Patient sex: F
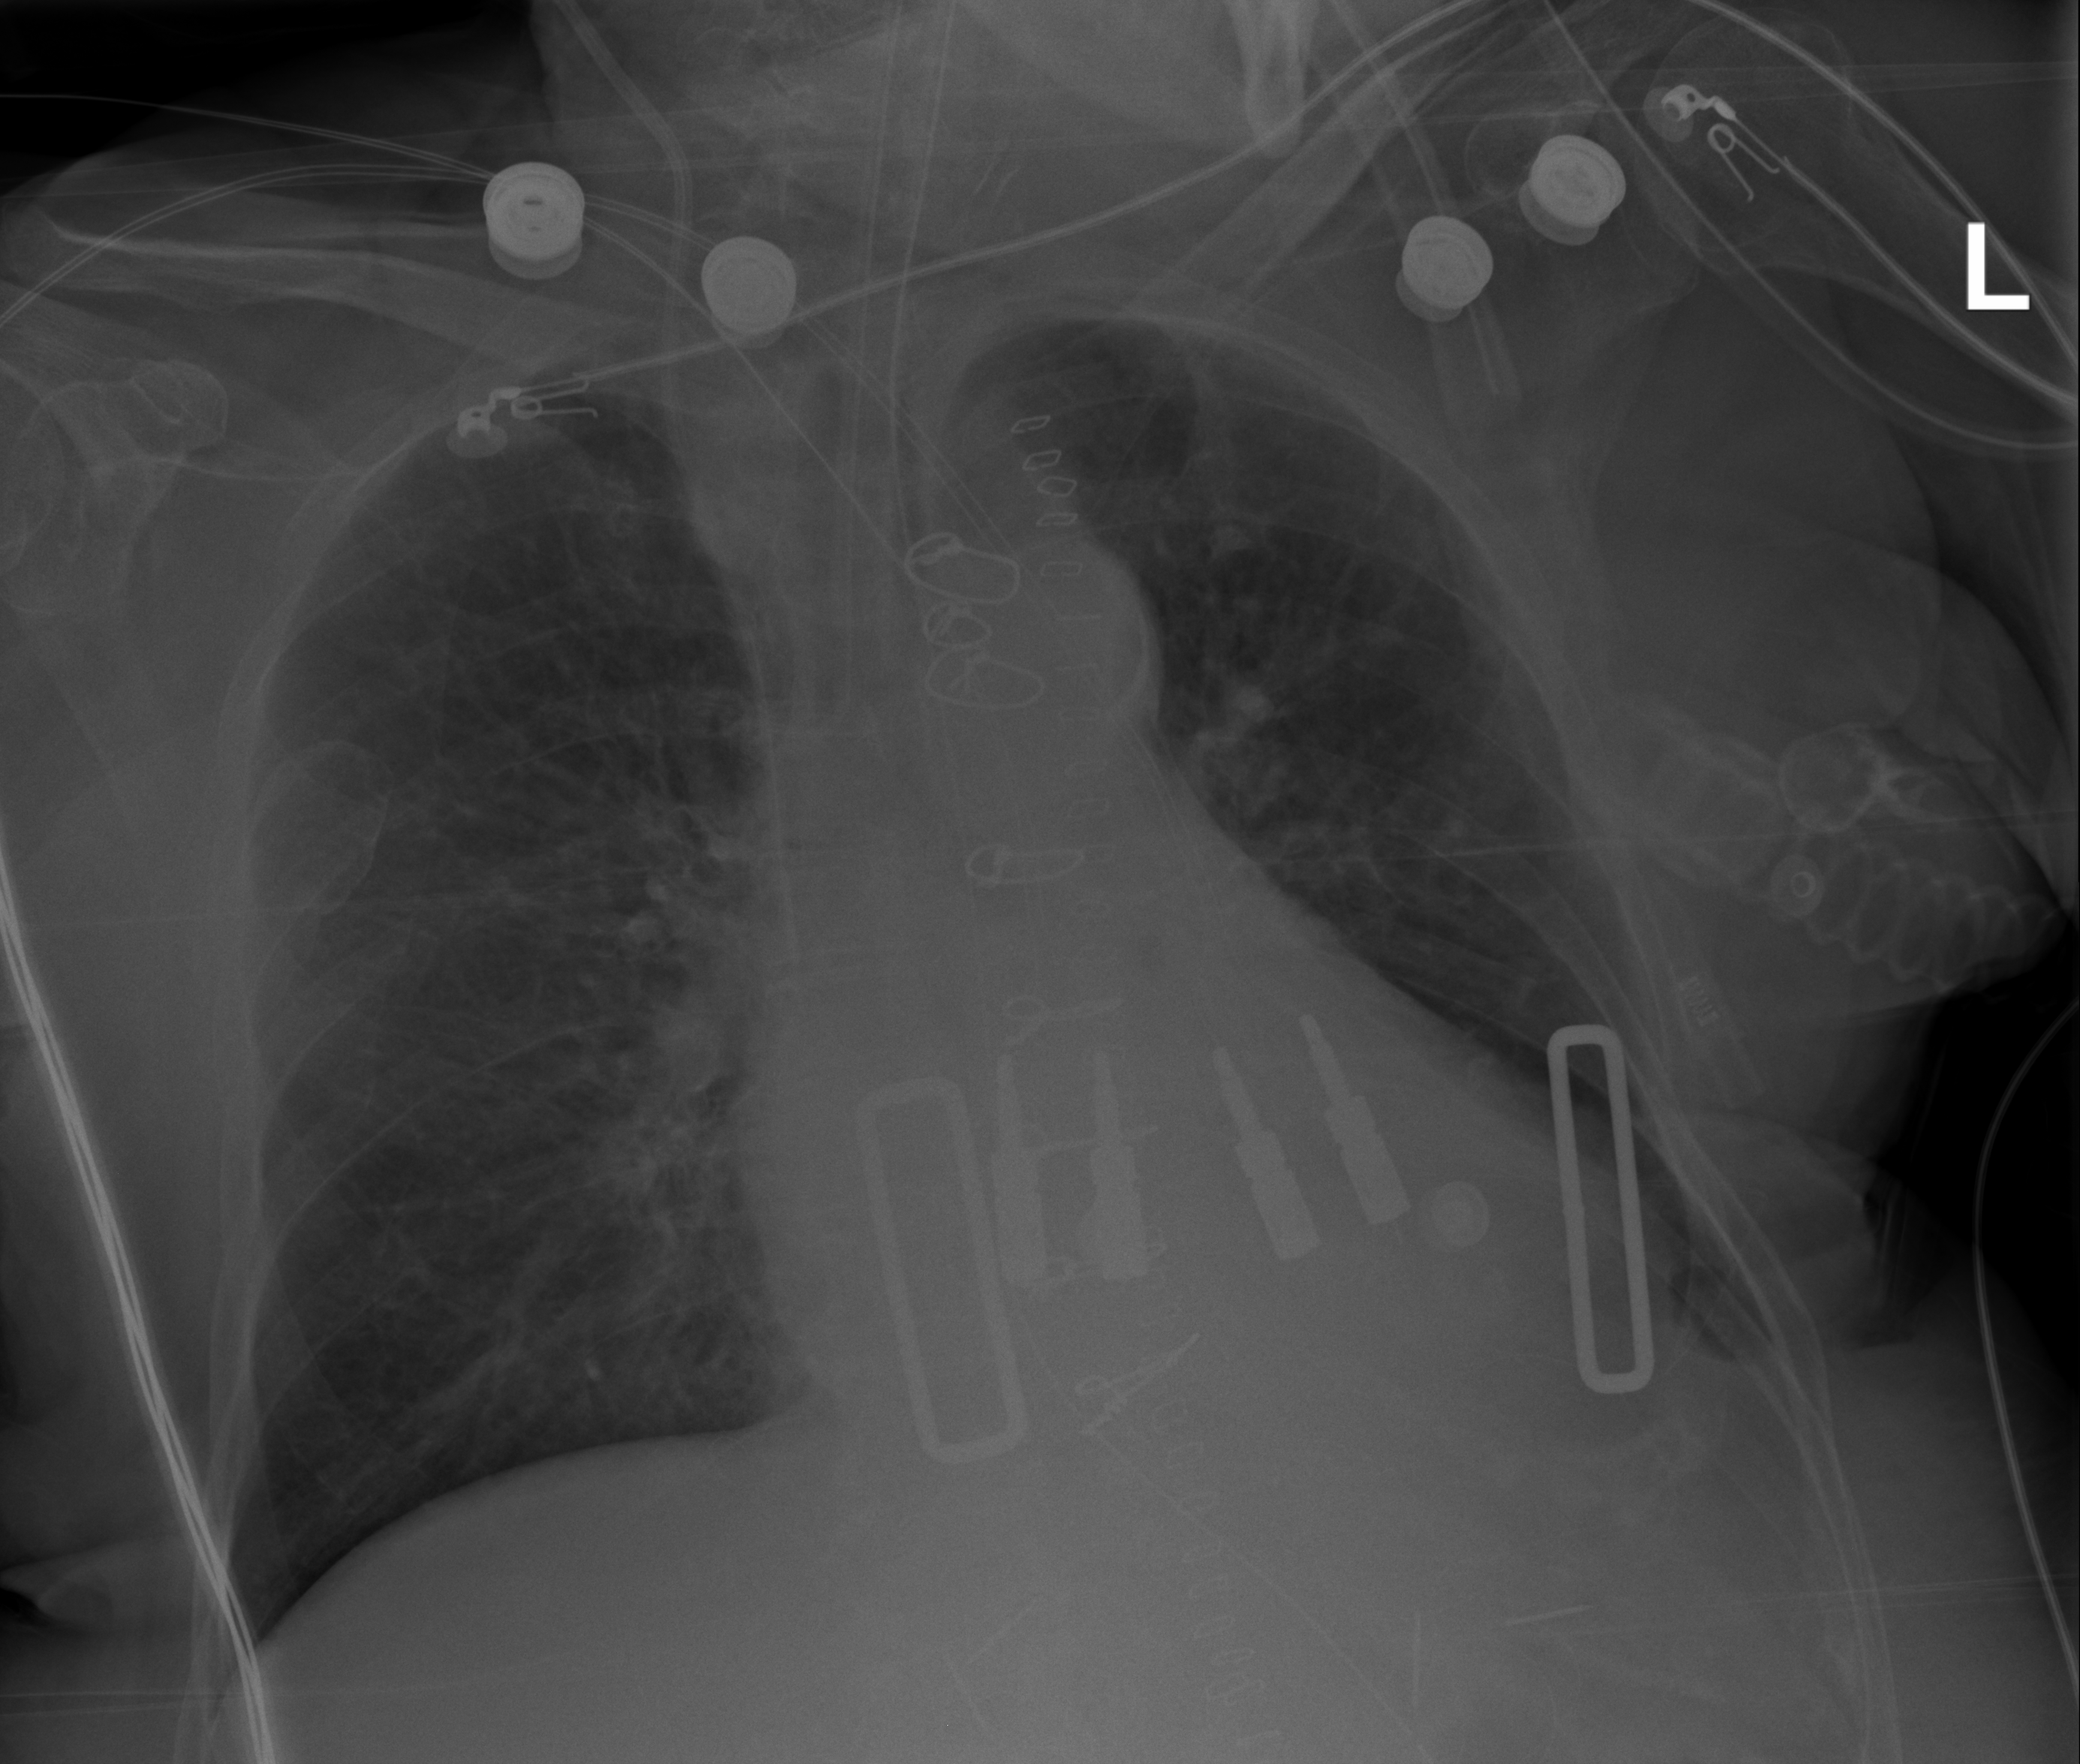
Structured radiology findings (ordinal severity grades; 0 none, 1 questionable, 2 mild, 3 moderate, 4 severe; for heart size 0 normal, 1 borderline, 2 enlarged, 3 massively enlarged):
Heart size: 2
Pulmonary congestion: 2
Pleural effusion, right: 0
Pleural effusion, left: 0
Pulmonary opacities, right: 0
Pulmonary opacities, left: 0
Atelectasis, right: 0
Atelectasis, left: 0